Interaction volume radius: 5 \u00c5
Interaction volume height: 15 \u00c5
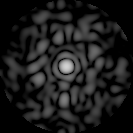
Disorder parameter: 0.8717